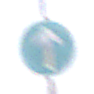
Verkehrszeichen: VorgeschriebeneFahrtrichtungGeradeaus
Umgebung: Outdoor, RoadRail
Tageszeit: Midday
Wetter: Overcast
Licht: Natural
Jahreszeit: NotSpecified
Kontrast: LowContrast